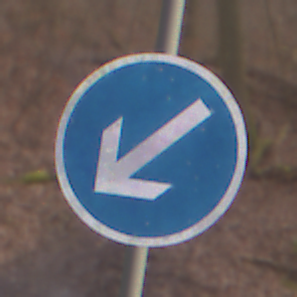
Verkehrszeichen: VorgeschriebeneVorbeifahrtLinks
Umgebung: Outdoor, Nature
Tageszeit: Midday
Wetter: Overcast
Licht: Natural
Jahreszeit: Autumn
Kontrast: LowContrast